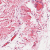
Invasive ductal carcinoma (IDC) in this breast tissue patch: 0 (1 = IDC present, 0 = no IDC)